Question: I'm seeing intermittent issues which causes SSL connections to be dropped. I am able to reproduce the issue in my test environment (1 out of 50k calls fails). The software I'm testing is a SMTP/POP3/IMAP-server.
The SSL connection is dropped after the handshake has been performed successfully, after a few commands have been sent back and forth between the SMTP client and the server.
My server software (running on Windows) is written using:
- -
The client application is written using .NET3.5, SslStream
The application is quite similar to <URL>
The call I'm making looks like this:
'''
boost::asio::async_read_until(ssl_socket_, receive_buffer_, delimitor, strand_.wrap(AsyncReadCompletedFunction));
'''
In AsyncReadCompletedFunction, the error contains the following:
- -
Sometimes the error is instead:
- -
Or:
- -
These errors are set by OpenSSL.
1. When reducing the number of threads which calls io_service::run() from 15 to 1, the problem appears to go away.
2. I don't see the issue for non-SSL connections.
3. I've made sure that all calls to Asio goes through a strand. Both the call to async_write/async_read and the completion handlers are executed in a strand, as follows. std::shared_ptr<TCPConnection> shared_this = shared_from_this();
strand_.post([AsyncWriteCompletedFunction, send_buffer_, shared_this]
{
boost::asio::async_write (shared_this->ssl_socket_, send_buffer_, shared_this->strand_.wrap(AsyncWriteCompletedFunction));
});
4. I've tested multiple variants, such as just wrapping the handler in a strand and just the call to boost::asio::async_write in a strand.
5. For testing, I introduced a recursive_mutex which I place a scoped_lock on prior to doing anything. All the methods in the connection class starts by taking this lock so no two methods are executing at the same time.
6. I've introduced synchronous logging to file in my methods, and have confirmed that there's no overlapping read/write calls being made: 2014-12-01 13:12:45.362: Session 2254, Starting AsyncWrite - Call to boost::asio::async_write
2014-12-01 13:12:45.362: Session 2254, AsyncWriteCompleted - Write completion handler called
2014-12-01 13:12:45.362: Session 2254, Starting AsyncRead - Call to boost::asio::async_read
2014-12-01 13:12:45.362: Session 2254, AsyncReadCompleted - Read completion handler called, with error:
The read operation failed. Bytes transferred: 0 Remote IP: 127.0.0.1, Session: 2254, Code: 67567722, Message: block type is not 01
7. I've considered that this could be an error in the client I use to run the tests. But it's single-threaded and implemented using a loop with synchronous calls. I've double-checked the documentation for the SslStream class in .NET Framework 3.5, but can't see anything wrong there either (the client code is very simple).
The test runs within VMware on a Windows XP Service Pack 3. I'm running test on other OS:es as well, but so far I'm not seeing the there.
I've installed Wireshark to trace the SMTP-traffic. I see the following:
1. Handshake performed succesfully.
2. Server sends welcome message ("220 HI ESMTP")
3. Client sends command EHLO test
4. Server responds with its supported commands
5. Client sends command AUTH LOGIN
6. Server requests user name
7. Client sends user name. This is the second line from the end.
8. Server disconnects client. (RST).
When looking at the server logs, I can see that the client user name sent in step 7 was never received by the server. The async_read operation completed, and the completion handler was called with error code 336265225: PEM lib"

I've run out of ideas to test. Anyone has suggestions on what should be tried?
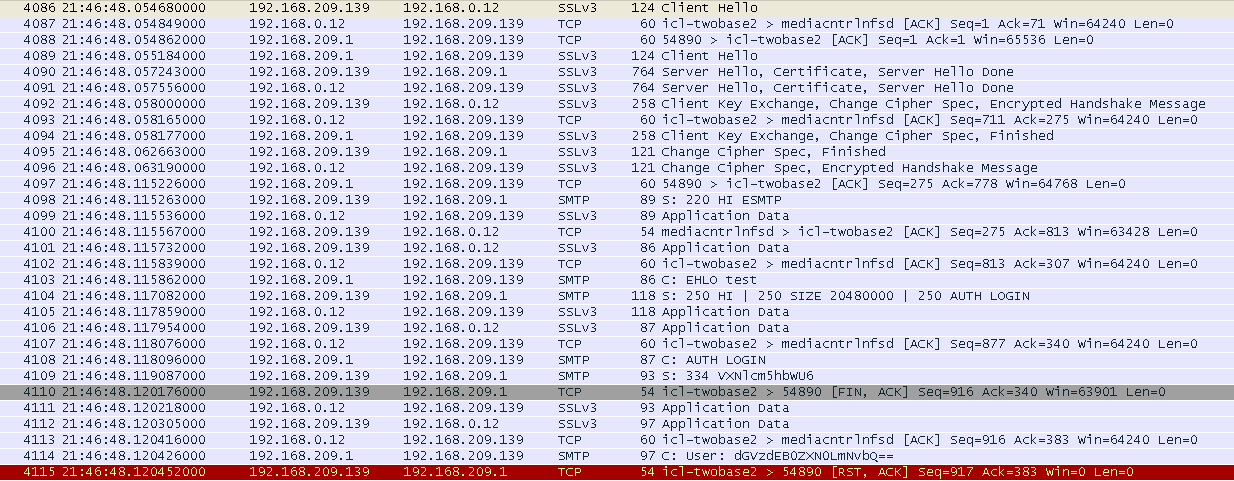
Answer: This issue was caused by bug in the Asio SSL implementation. Reported it to the <URL>.
When an error occur in OpenSSL, errors-codes are pushed onto a queue. A single call to OpenSSL may result in multiple error-codes being pushed to the queue. For example, a low-level component in OpenSSL may push one error to the queue, while another higher-level component may push another. (It could be seen as a stack of errors).
These queues are linked to the thread. In the Asio imlplementation for Windows, this is done using the thread-id (int). So every thread has its own queue containing errors.
After Asio has executed an SSL function, it only removes the first error from the queue. If more than one item have been pushed to the queue, the remaining items will be left behind. This has the effect that when Asio calls a SSL function later on, and checks the queue, it may pick up the error from a previous operation, and think that the current operation has faulted, even though it hasn't.
Sometimes when Asio calls OpenSSL, it clears the queue first. For example, the function add_certificate_authority starts of by executing ::ERR_clear_error(). It seems other people have had the same issue and claimed that this is the proper solution.But other functions in Asio, such as async_read do not do this.
My issue was found when running my test suite. The test suite contains a number of tests which tests error handling, for example by sending invalid data to the SSL server, by trying to use a private key with an invalid password and so on and here's where the fun starts:
My test suite triggers the code:
'''
context.set_password_callback(callbackfunc)
context.use_private_key_file(myfile, boost::asio::ssl::context::pem)
'''
The callback func will return an incorrect password (to test that this is handled properly). use_private_key_file will call SSL_CTX_use_PrivateKey_file which pushes two errors to the queue. But Asios implementation of use_private_key_file only removes the first item. use_private_key_file properly reports an error to my application code.
My application code detects this and triggers a restart of the service-component (cleaning up, restarting threads, etc). The actual Windows-process will continue to run.
Some time later when i call async_read, that call may happen to be executed on a thread which has the same ID as the thread where I called use_private_key_file an hour ago. It's really different threads (original one has terminated), but they happen to have the same Thread-Id. After Asio calls SSL_read, it will check the error queue for the current thread id and retrieve the error which was previously reported in the call to use_private_key_file.
So that's how a async_read can succeed but still fail with a error referring to something completely different.